Aerial crown-view tile of a tropical tree (Barro Colorado Island, Panama), acquired 20240611:
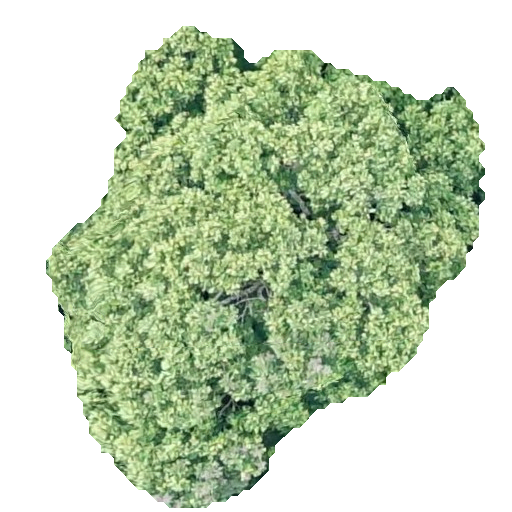
Species: Dipteryx oleifera
GBIF accepted scientific name: Dipteryx oleifera
Crown area: 217.21 m²